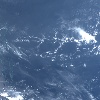
Label: water